Question: Hey I have my simple Todo app with the client where I have 'create-react-app' installed and the server with 'node'. I want to set 'env' variables across my app but I am confused how to do it properly.
I have set my '.env' file in the root directory of the app.

In the '.env' file there is only 'REACT_APP_HOST=http://localhost:3000'.
I wanted to display it in the 'client' directory like so:
'''
const { REACT_APP_HOST } = process.env;
console.log({ REACT_APP_HOST });
'''
The code above shows me 'undefined'. The whole 'process.env' is an empty object.
I have tried to move the '.env' to the 'client' directory and it works well then but thats not the point I think.
How to do it properly if I would like to use the '.env' variables also in the 'server' side ? Do I need to create two separate '.env' files to serve the client and the server in my case or maybe 'create-react-app' need some extra configuration to be served by one '.env' file ?
If it'll help here you have my <URL>.
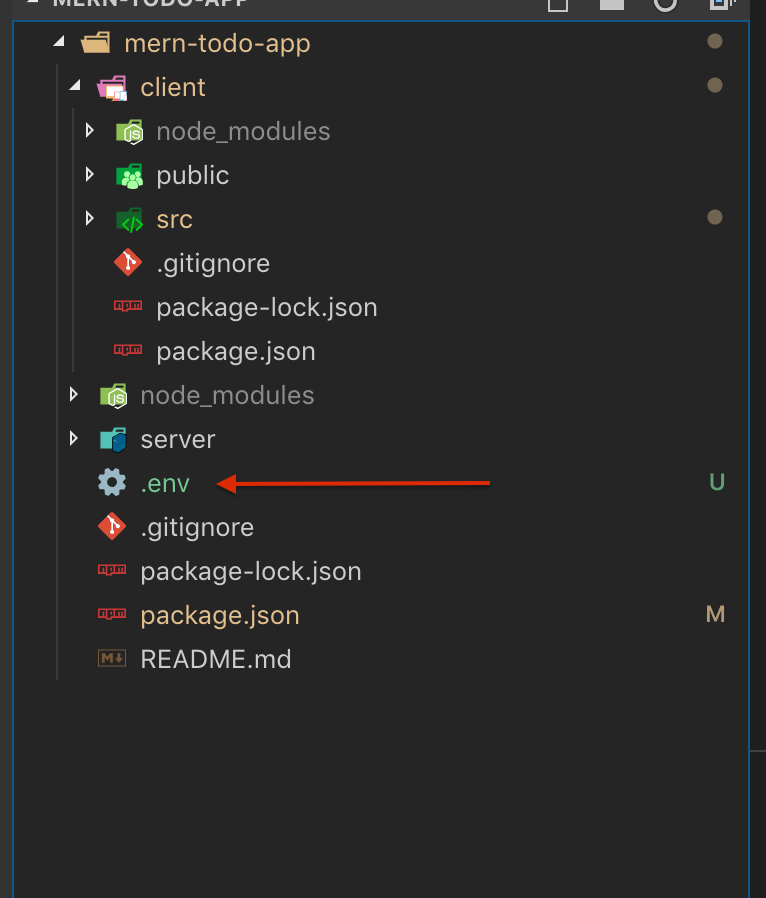
Answer: 1. You have to create two .env file . One is in client and another is in server(if needed).
2. You dont need to set any other configuration for client. By default client directory support .env if it is done with create-react-app. You may get more information at @custom .env
3. If you need to use .env for server . create .env at server folder. Add dotenv module. You have to follow instruction from this link. dotenv doc